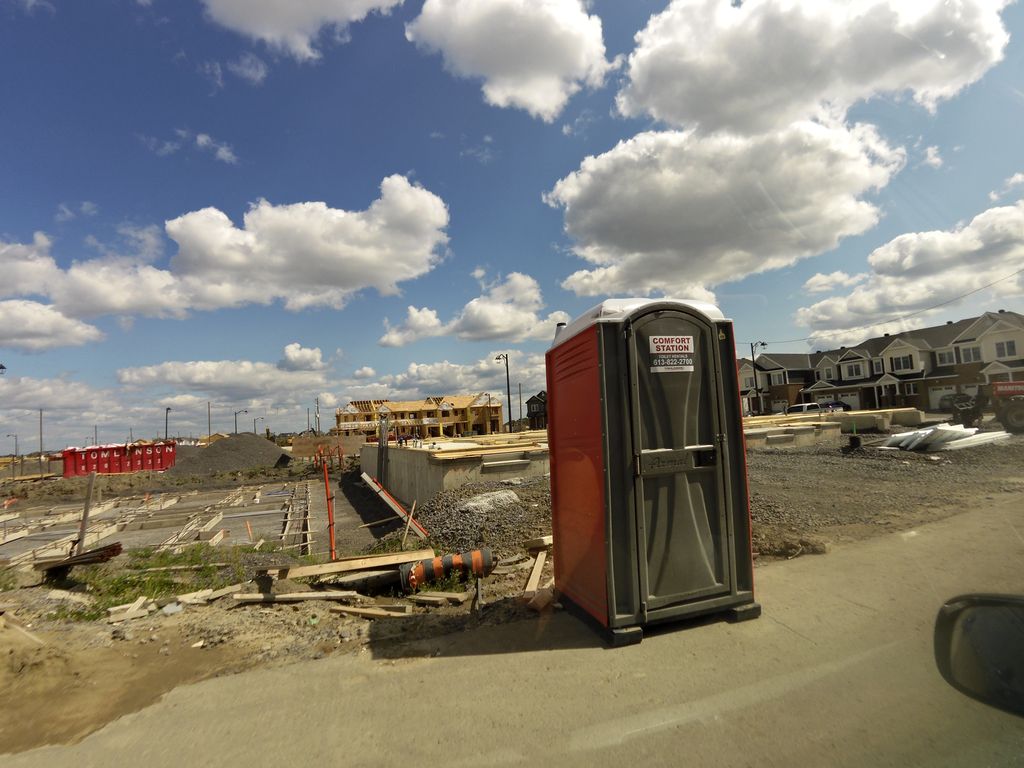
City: ottawa-gatineau